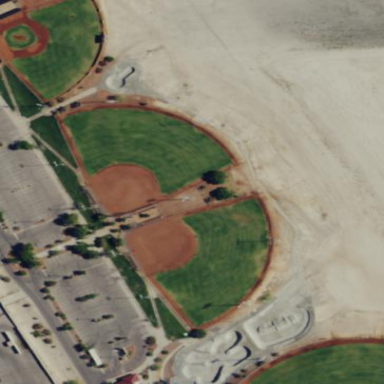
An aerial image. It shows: Softball pitch for leisure land activities.